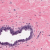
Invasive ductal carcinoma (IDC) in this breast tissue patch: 0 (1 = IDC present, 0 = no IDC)